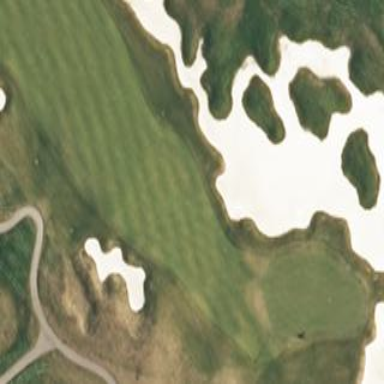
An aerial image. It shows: Golf bunker filled with sandy terrain.